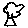
Label: tree